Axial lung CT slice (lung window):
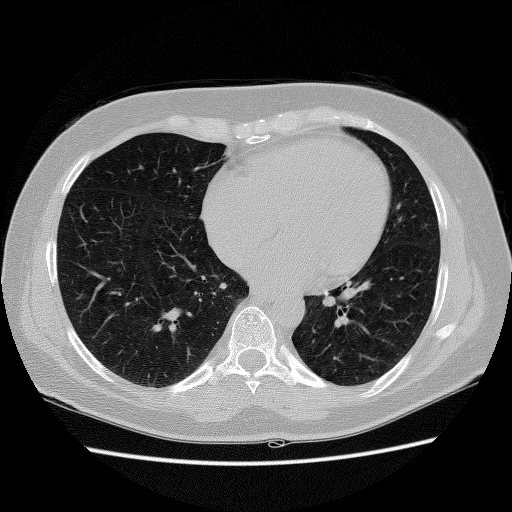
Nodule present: no